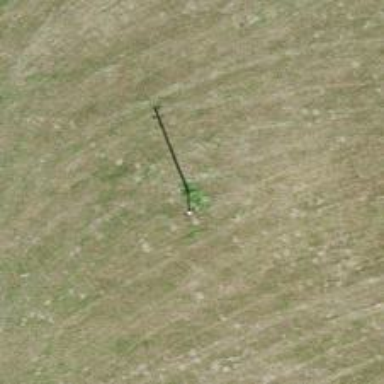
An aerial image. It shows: Power pole.